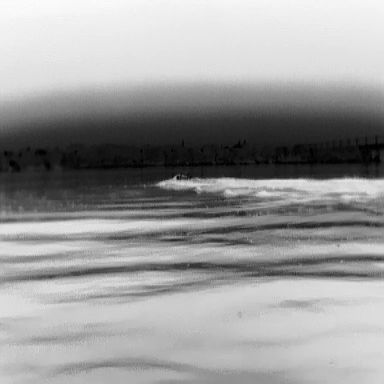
There is a canoe in the infrared image.